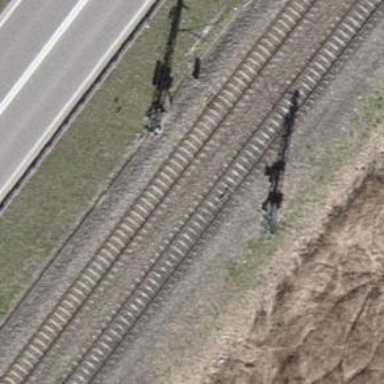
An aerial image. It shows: Railway signal.